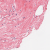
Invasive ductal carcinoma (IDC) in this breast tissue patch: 0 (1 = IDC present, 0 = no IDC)